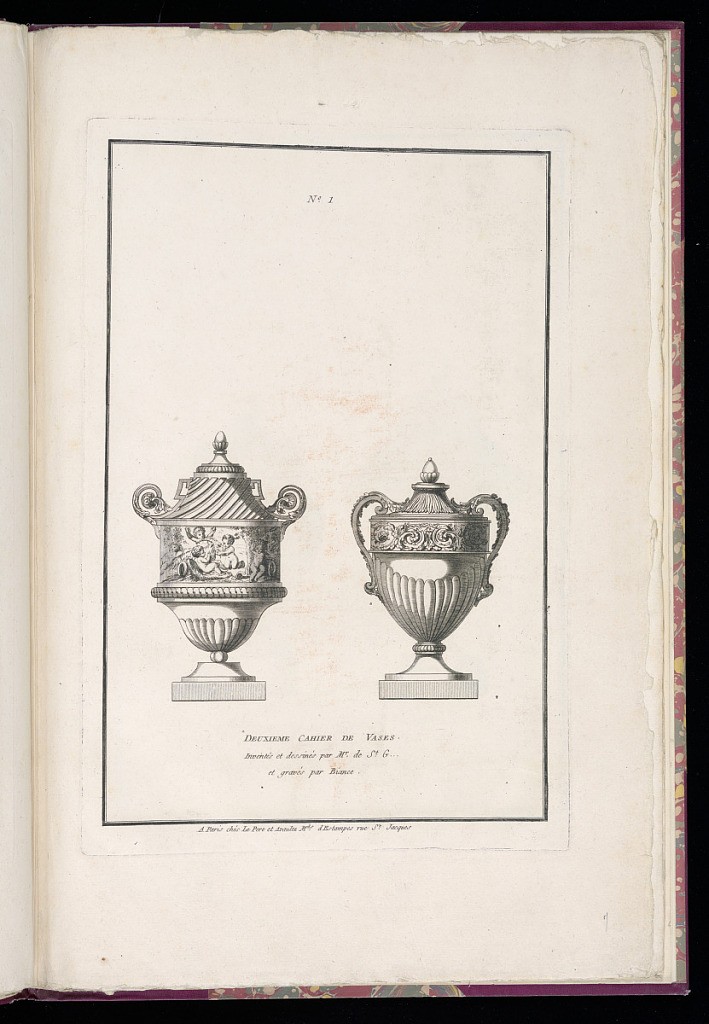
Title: Title Page
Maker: St. G..., active 18th century
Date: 1772-1777
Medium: Engraving on paper
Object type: Print
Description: Two vases side by side. The left vase has two handles and a bas-relief of putti playing with a goat. The bottom of the vase is fluted, has a low, tapered foot, and is elevated on a short socle. The vase on the right is oblong. There is a band of swirling acanthus leaf pattern, and the bottom half of the vase is fluted. The vase has a thin, tapered foot, and is elevated on a short socle. The plate is numbered.